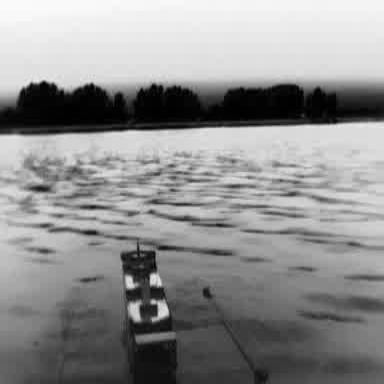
There is a container_ship in the infrared image.